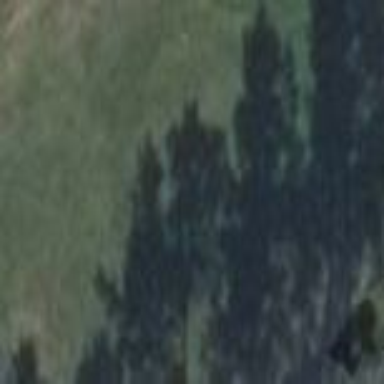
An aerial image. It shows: Golf tee.